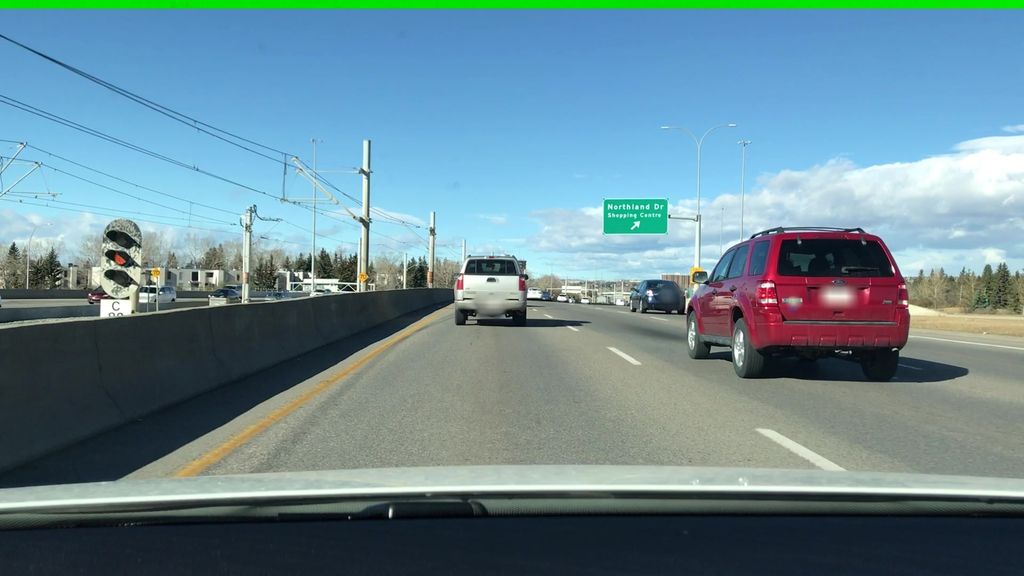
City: calgary